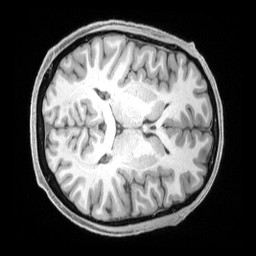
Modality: T1w
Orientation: axial
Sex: male
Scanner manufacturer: siemens
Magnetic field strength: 3 T
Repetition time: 2.4 s
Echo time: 0.00222 s